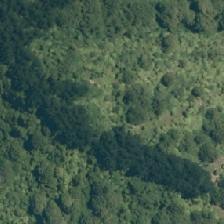
Land cover: broadleaved_indigenous_hardwood